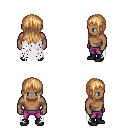
a pixel art fantasy rpg character, male body template, human, dark skin, white tattered cape, magenta pants, light blonde unkempt hairstyle, black shoes, four views (front, back, left, right), 2x2 character sprite sheet, small pixel art, hard edges, no anti-aliasing